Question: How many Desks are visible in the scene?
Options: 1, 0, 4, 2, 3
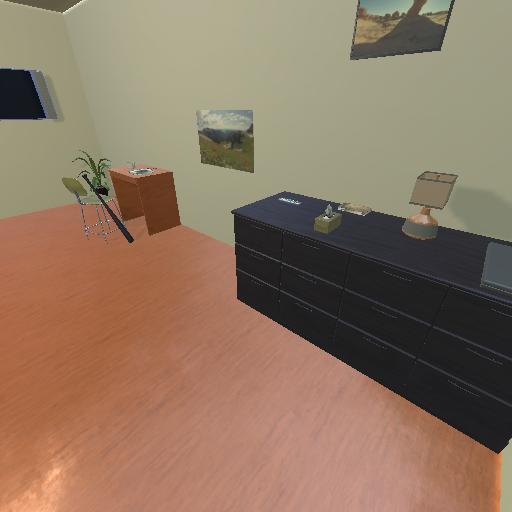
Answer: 1